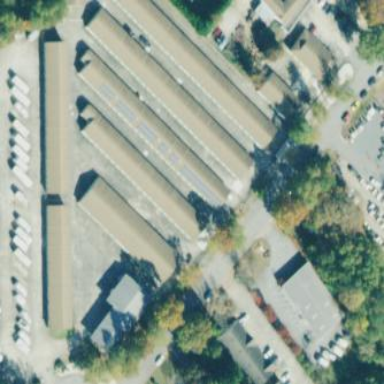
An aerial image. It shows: Storage rental shop located in building.